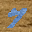
Label: 7